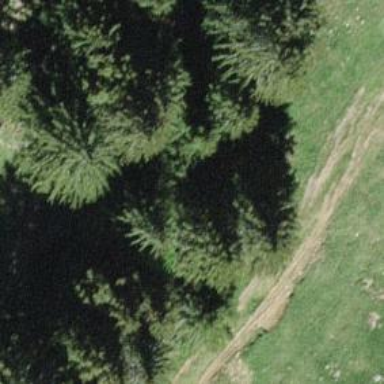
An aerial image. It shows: Needle-leaved tree in its natural environment.